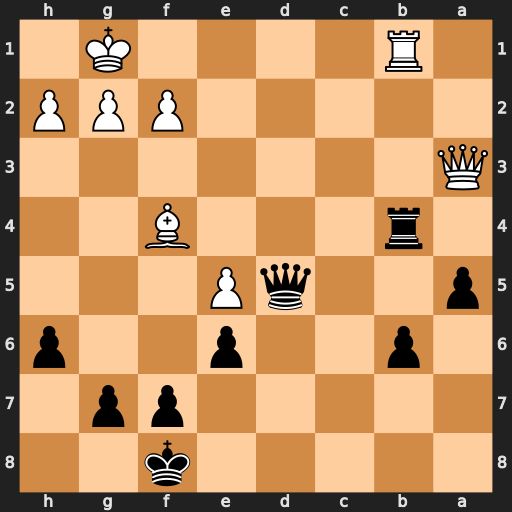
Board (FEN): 5k2/5pp1/1p2p2p/p2qP3/1r3B2/Q7/5PPP/1R4K1
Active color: b
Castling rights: -
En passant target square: -
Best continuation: Qe4 Rc1 Qxf4